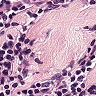
Metastatic tissue present: no